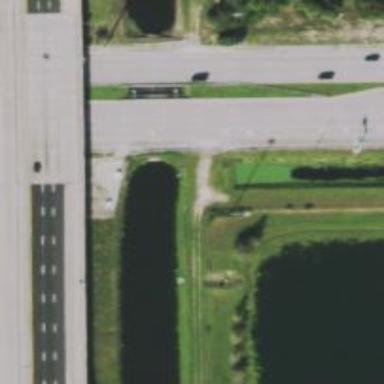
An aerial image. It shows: Culvert tunnel under canal.